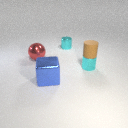
small brown rubber cylinder above small cyan metal cylinder